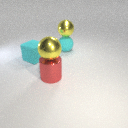
large cyan rubber cube in front of large cyan rubber sphere